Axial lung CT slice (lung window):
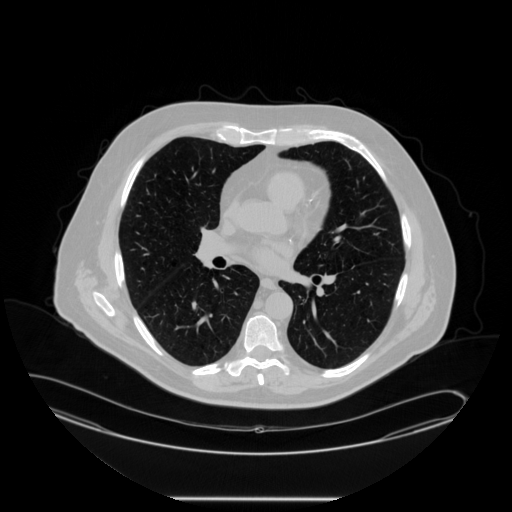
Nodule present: no